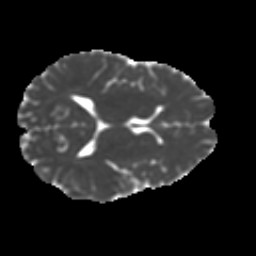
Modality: MD
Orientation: axial
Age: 16
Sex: male
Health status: ill
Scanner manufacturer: ge
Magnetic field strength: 3 T
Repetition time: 6.752 s
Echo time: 0.079 s